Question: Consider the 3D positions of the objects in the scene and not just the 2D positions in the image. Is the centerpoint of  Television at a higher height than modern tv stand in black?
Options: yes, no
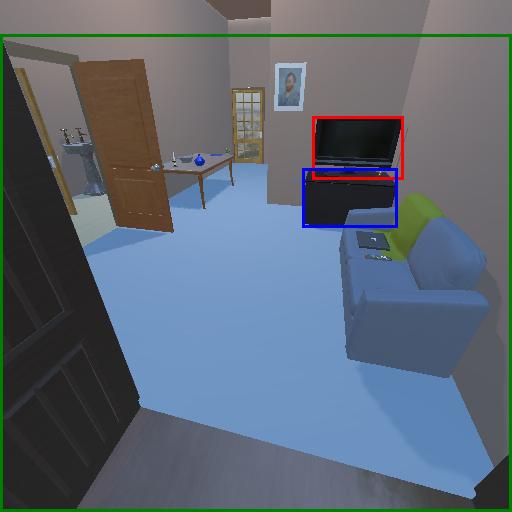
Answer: yes